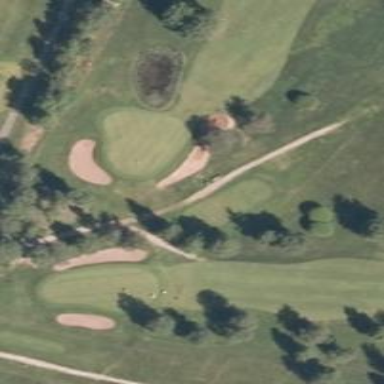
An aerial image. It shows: Golf tee.